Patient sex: F
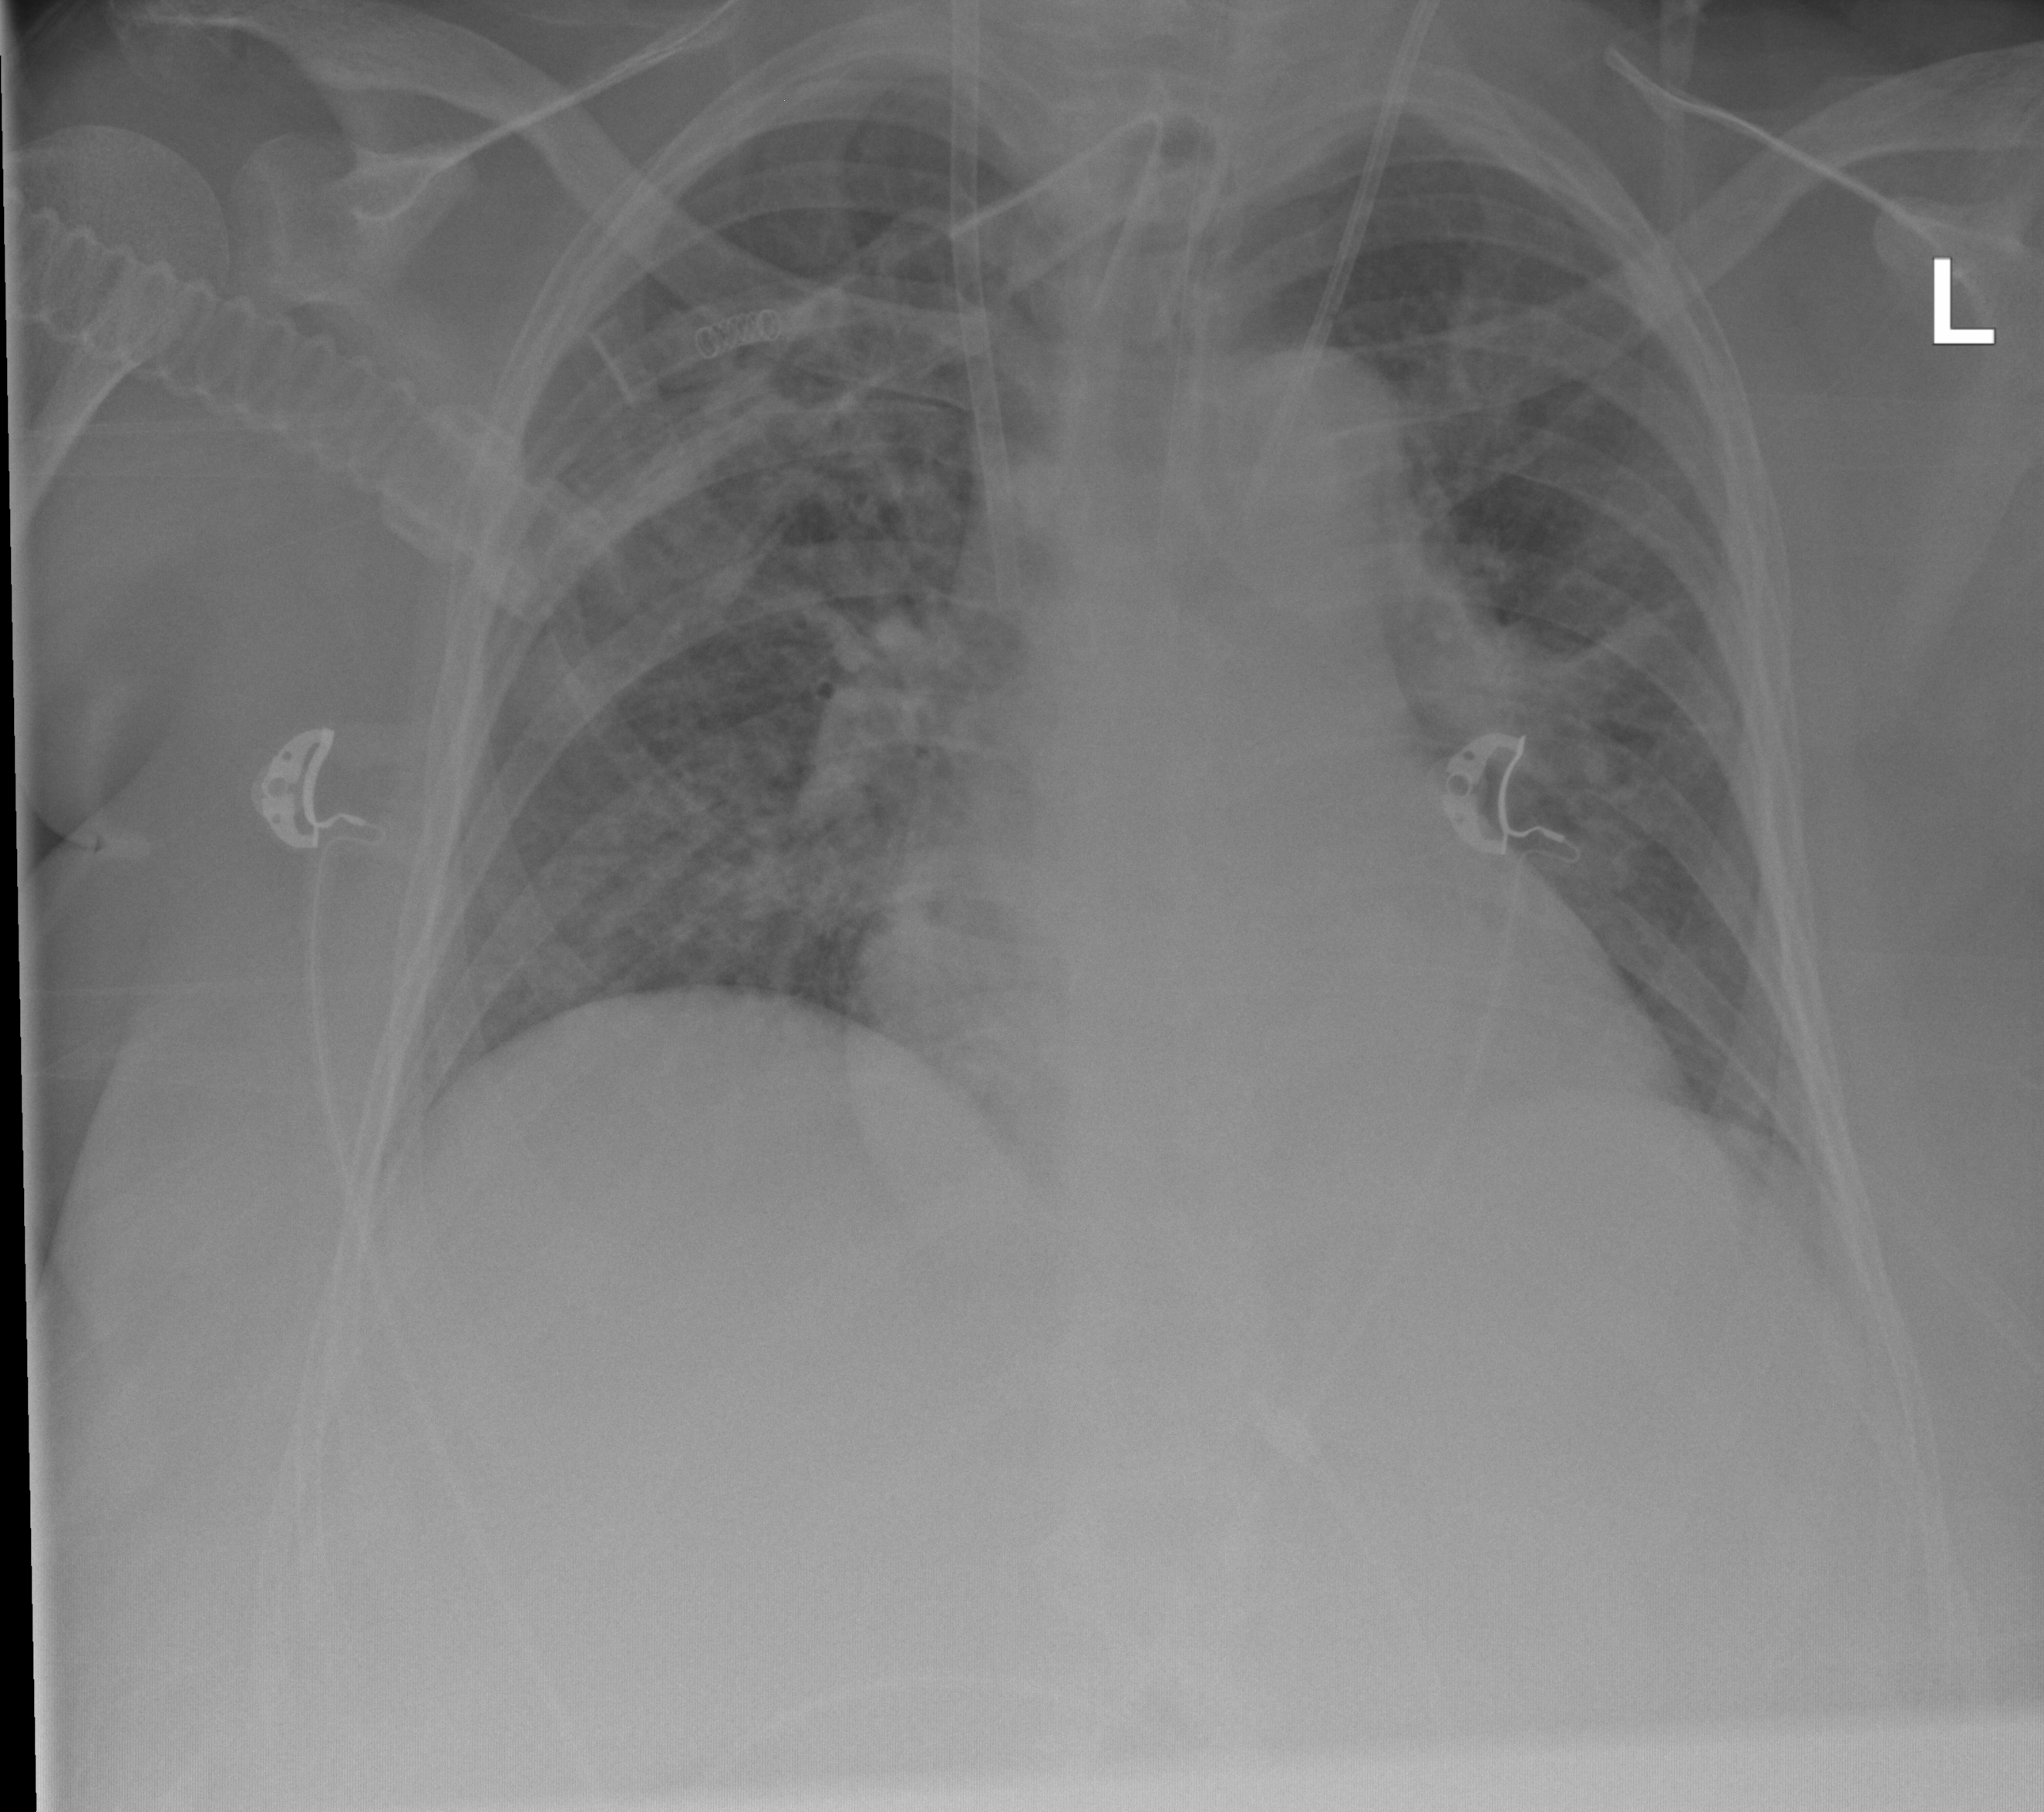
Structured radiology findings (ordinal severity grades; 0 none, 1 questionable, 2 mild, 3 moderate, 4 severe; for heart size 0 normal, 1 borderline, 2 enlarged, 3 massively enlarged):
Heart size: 1
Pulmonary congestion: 2
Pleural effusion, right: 1
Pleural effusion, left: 1
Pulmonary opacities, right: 2
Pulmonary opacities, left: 2
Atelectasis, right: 2
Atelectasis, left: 2